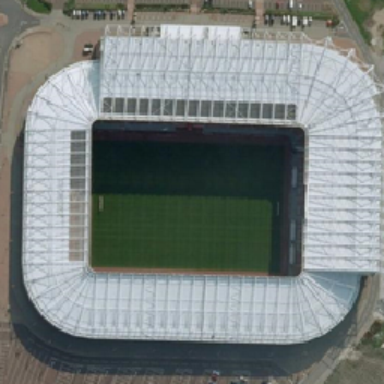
There is a rectangular stadium near a road and a parking lot .